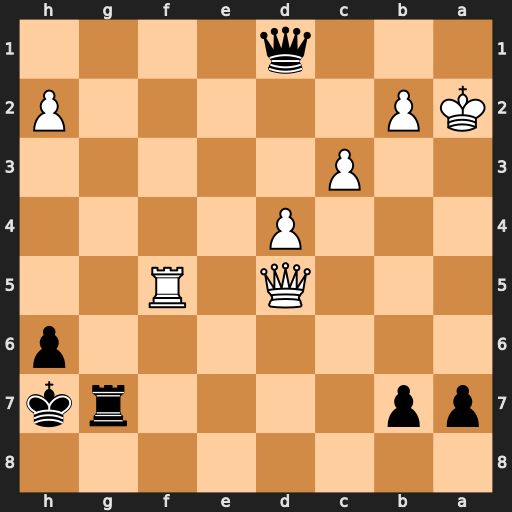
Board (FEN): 8/pp4rk/7p/3Q1R2/3P4/2P5/KP5P/3q4
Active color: b
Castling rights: -
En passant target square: -
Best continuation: Qa4+ Kb1 Rg1+ Rf1 Rxf1#